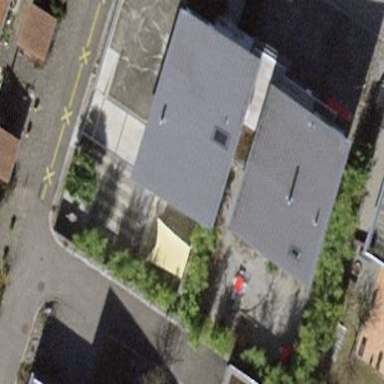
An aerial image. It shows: House with skillion roof shape.